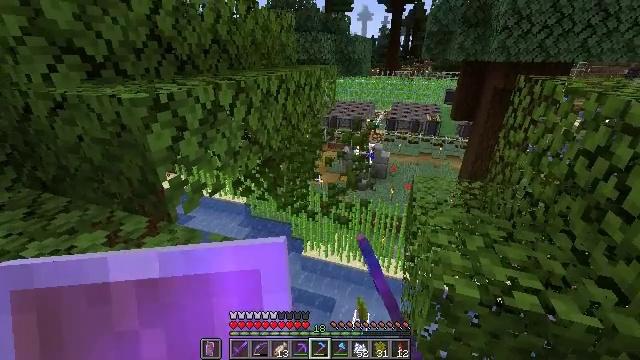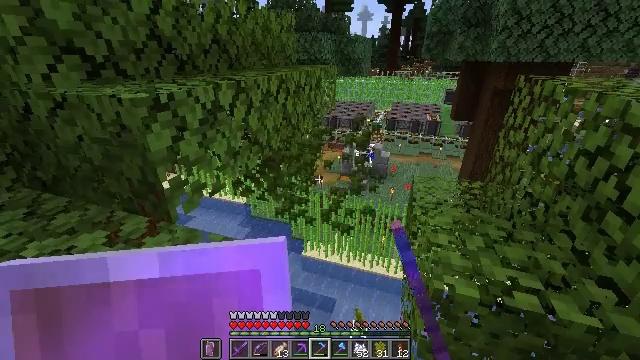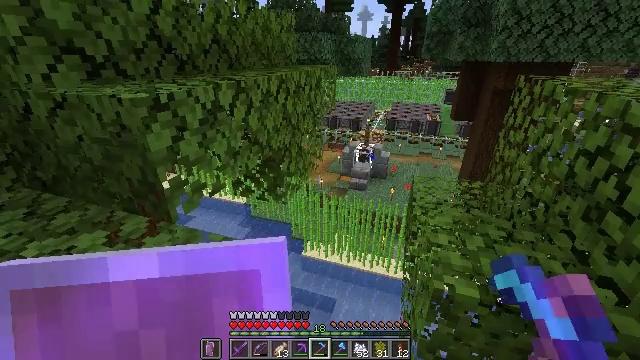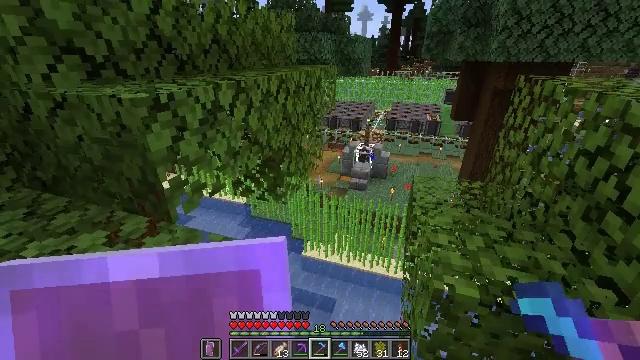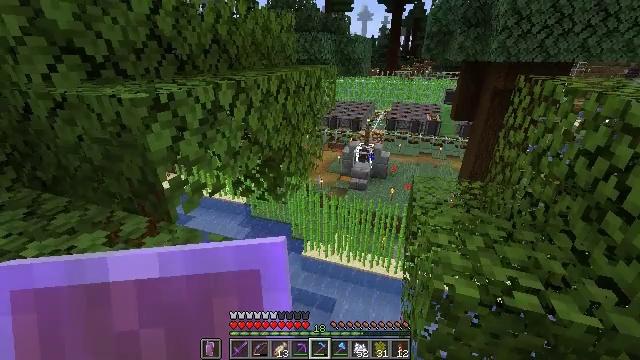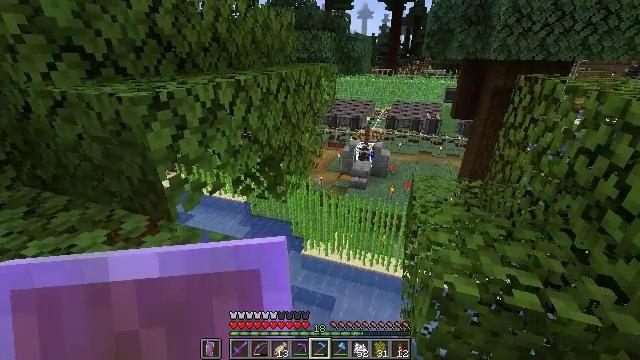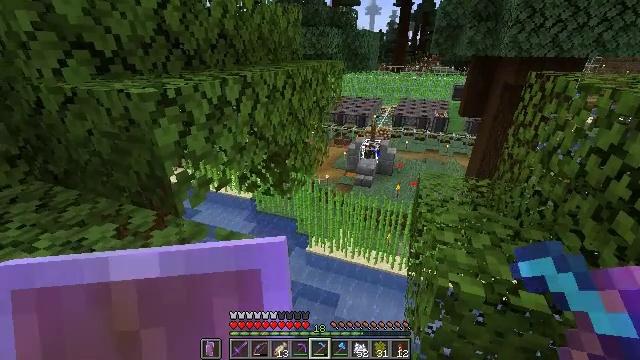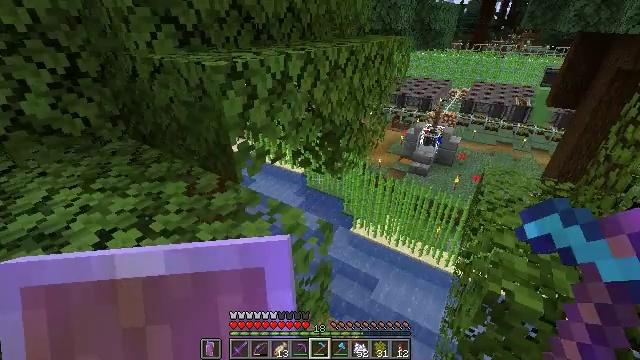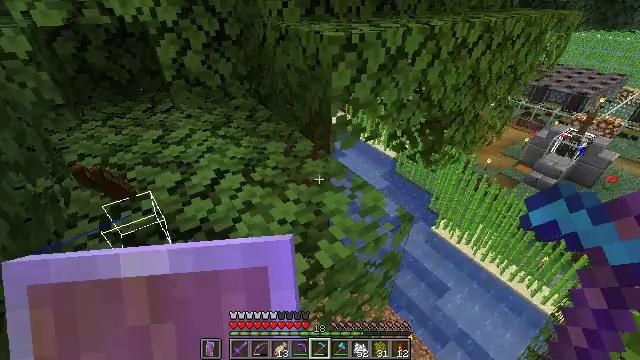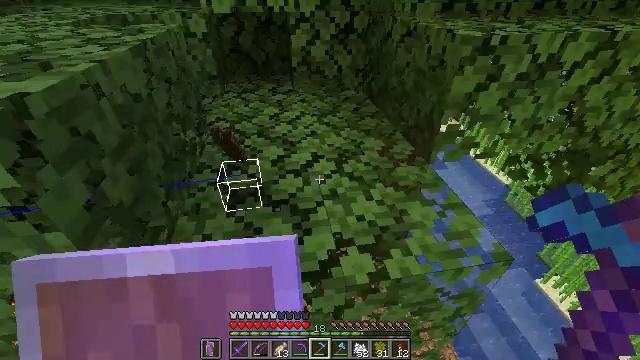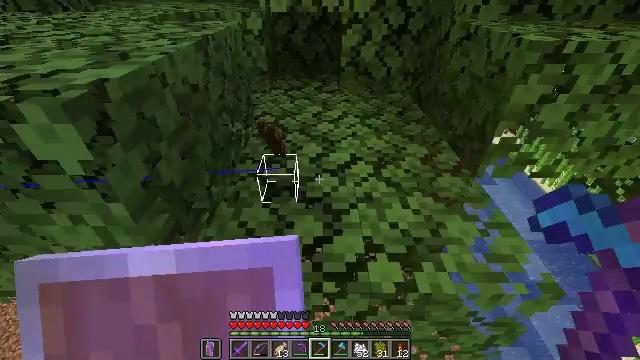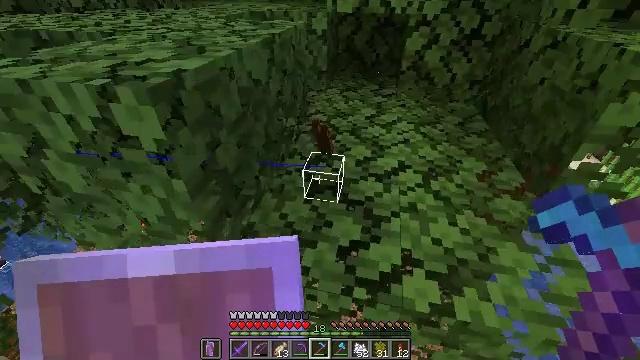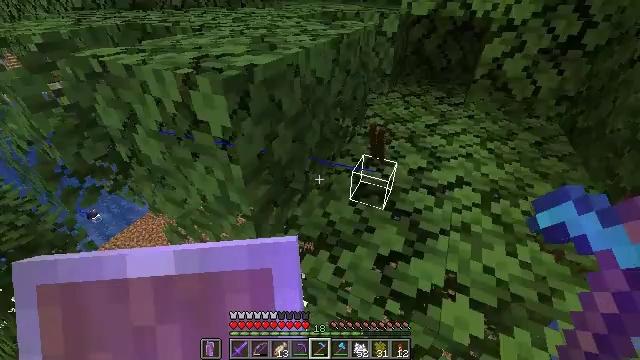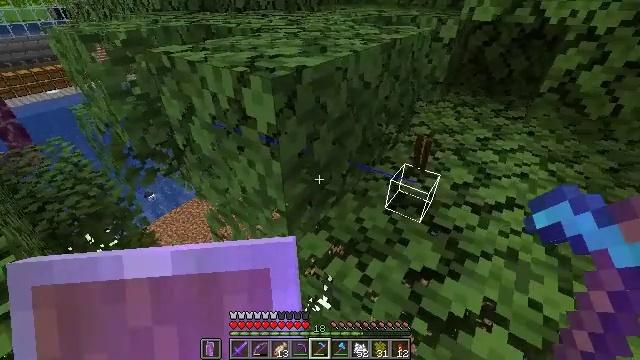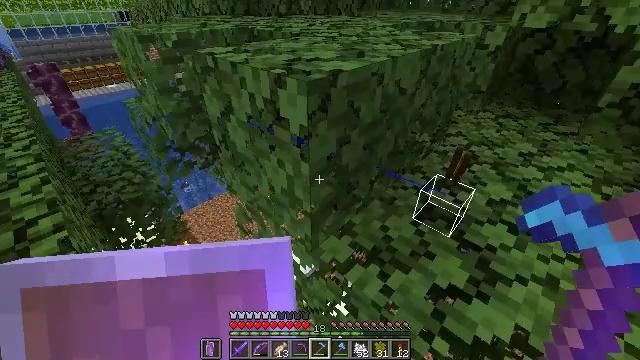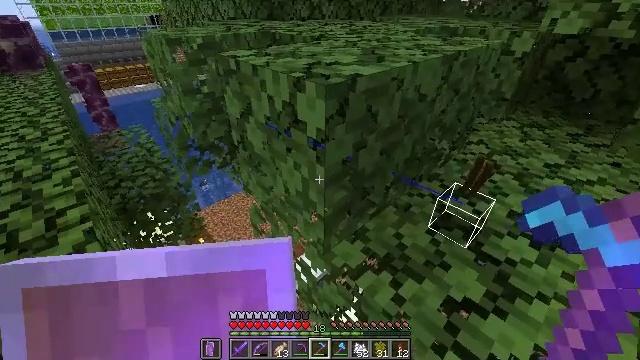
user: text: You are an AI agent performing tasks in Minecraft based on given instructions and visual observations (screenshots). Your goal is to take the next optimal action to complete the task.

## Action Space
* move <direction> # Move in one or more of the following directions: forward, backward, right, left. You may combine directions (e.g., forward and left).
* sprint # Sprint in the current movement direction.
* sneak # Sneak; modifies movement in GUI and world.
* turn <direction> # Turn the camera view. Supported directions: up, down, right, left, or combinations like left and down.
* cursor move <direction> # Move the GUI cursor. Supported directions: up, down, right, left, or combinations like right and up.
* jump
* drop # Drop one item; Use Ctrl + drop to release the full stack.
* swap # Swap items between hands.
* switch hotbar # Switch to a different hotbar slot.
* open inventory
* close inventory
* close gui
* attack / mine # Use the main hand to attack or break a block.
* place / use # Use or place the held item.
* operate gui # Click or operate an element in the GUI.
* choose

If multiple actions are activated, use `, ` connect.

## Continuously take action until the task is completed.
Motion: motion action
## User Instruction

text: Trim the tree by mining the acacia leaves.
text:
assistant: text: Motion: sneak, attack / mine
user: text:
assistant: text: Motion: sneak, attack / mine
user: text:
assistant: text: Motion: sneak
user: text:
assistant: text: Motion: sneak
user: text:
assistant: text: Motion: sneak
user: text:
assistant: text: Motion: sneak, turn left
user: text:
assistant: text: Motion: sneak, turn left and down
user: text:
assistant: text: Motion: sneak, turn left and down
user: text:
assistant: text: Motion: sneak, turn left
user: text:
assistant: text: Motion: sneak, turn left
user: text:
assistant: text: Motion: sneak, turn left
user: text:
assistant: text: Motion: sneak, turn left
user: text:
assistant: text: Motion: sneak, turn left
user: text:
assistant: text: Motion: sneak, turn left
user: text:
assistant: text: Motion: sneak, turn left
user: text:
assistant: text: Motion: sneak, turn left
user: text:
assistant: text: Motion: sneak
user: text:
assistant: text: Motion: sneak
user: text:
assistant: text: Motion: sneak
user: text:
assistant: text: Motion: sneak
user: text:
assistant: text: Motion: sneak
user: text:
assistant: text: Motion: sneak
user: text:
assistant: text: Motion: sneak
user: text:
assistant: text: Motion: sneak
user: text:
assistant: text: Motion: sneak
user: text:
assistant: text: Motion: move forward, sneak
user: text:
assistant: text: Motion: move forward, sneak
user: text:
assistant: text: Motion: move forward, sneak
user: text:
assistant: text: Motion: move forward, sneak
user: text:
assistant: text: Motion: move forward, sneak